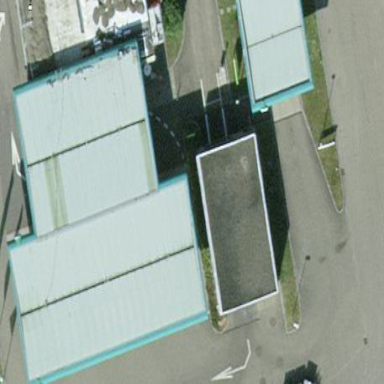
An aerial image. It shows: Roofed fuel facility.